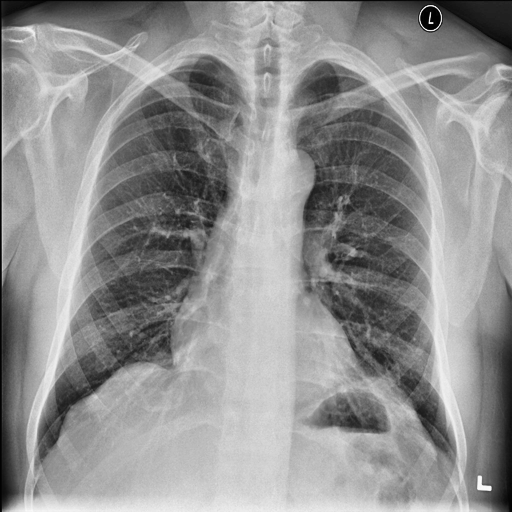
Finding: NORMAL